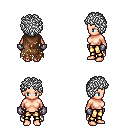
a pixel art fantasy rpg character, female body template, human, light skin, brown tattered cape, gold greaves, white curly afro hairstyle, metal gloves, four views (front, back, left, right), 2x2 character sprite sheet, small pixel art, hard edges, no anti-aliasing